九年级 · 度量几何学
(本小题8.0分)

如图, $A B, C D$ 是 $\odot O$ 的直径, $D F, B E$ 是弦, 且 $D F=B E$. 求证: $\angle D=\angle B$.

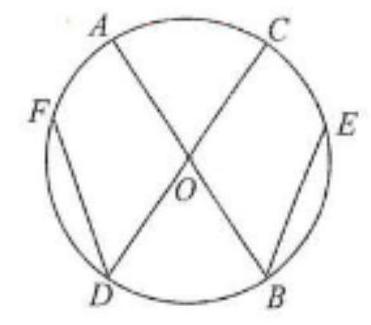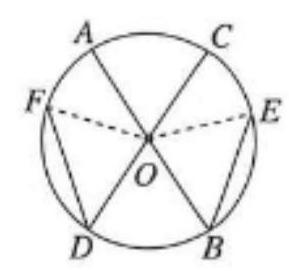
答案: 证明：如图, 连结 $O E, O F$.

$\because A B, C D$ 是 $\odot O$ 的直径, $D F=B E$,

$\therefore \overparen{D F}=\overparen{B E}, \quad \therefore \overparen{C F}=\overparen{A E}$,

$\therefore \angle F O C=\angle A O E$.

又 $\because \angle O F D=\angle D, \angle O E B=\angle B$,

$\therefore \angle F O C=2 \angle D, \angle A O E=2 \angle B$,

$\therefore \angle D=\angle B$.

解析: 见答案